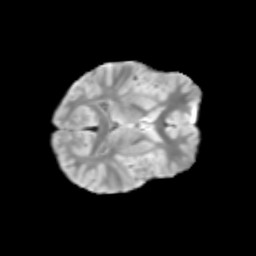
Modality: T2w
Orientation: axial
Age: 11
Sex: male
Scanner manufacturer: siemens
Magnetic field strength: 3 T
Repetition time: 3.8 s
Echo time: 0.07 s